Question: Number of authentic documents available
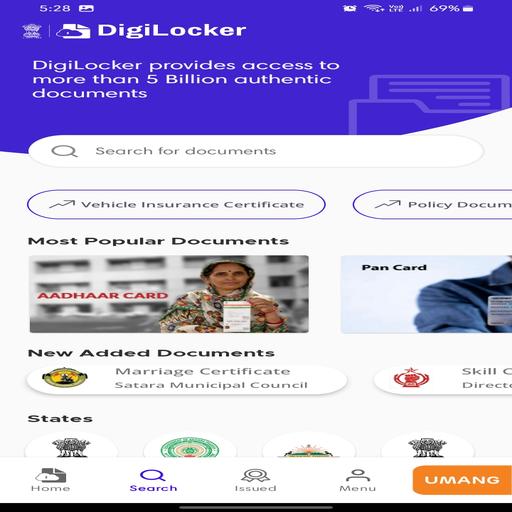
Answer: 5 Billion